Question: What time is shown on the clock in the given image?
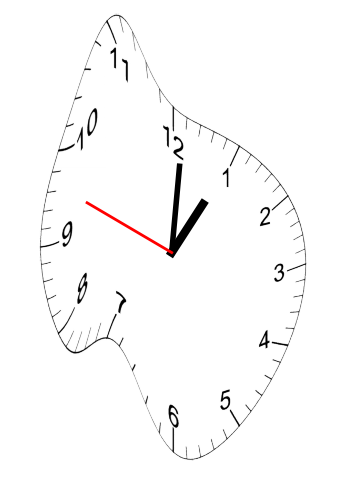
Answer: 01:00:48